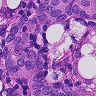
Metastatic tissue present: yes